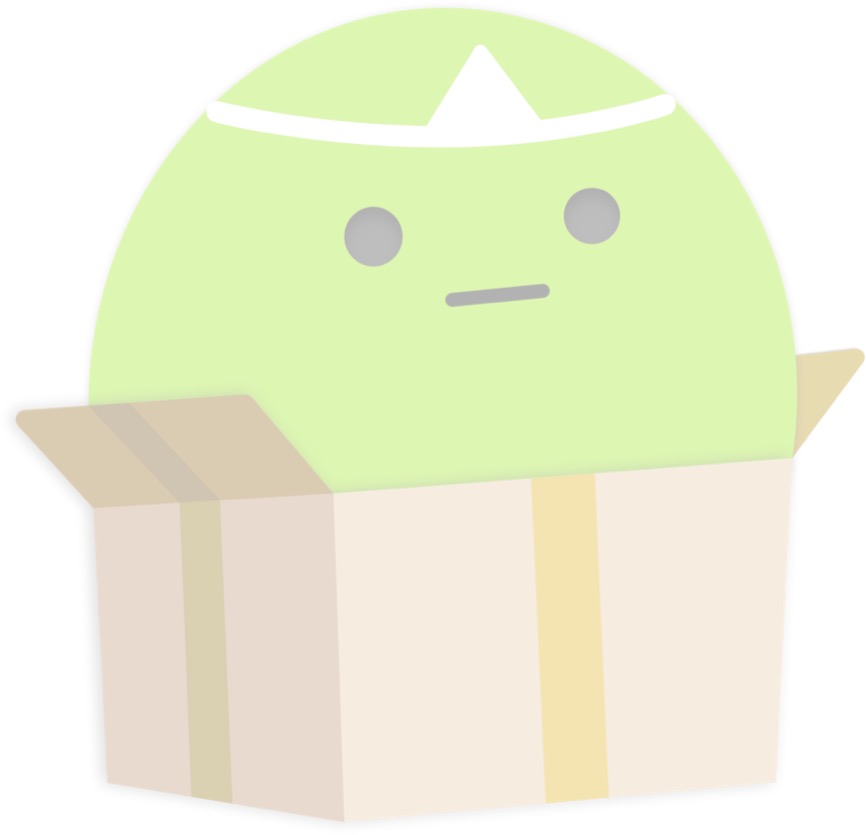
Label: green